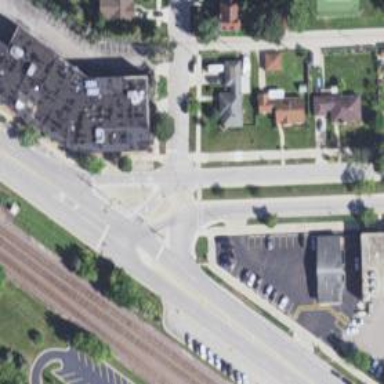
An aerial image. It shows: Footway with uncontrolled crossing that has traffic island.